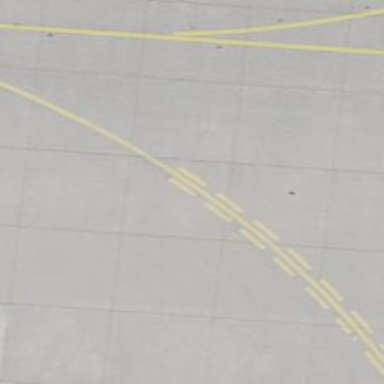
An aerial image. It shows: View of taxiway at the airport.